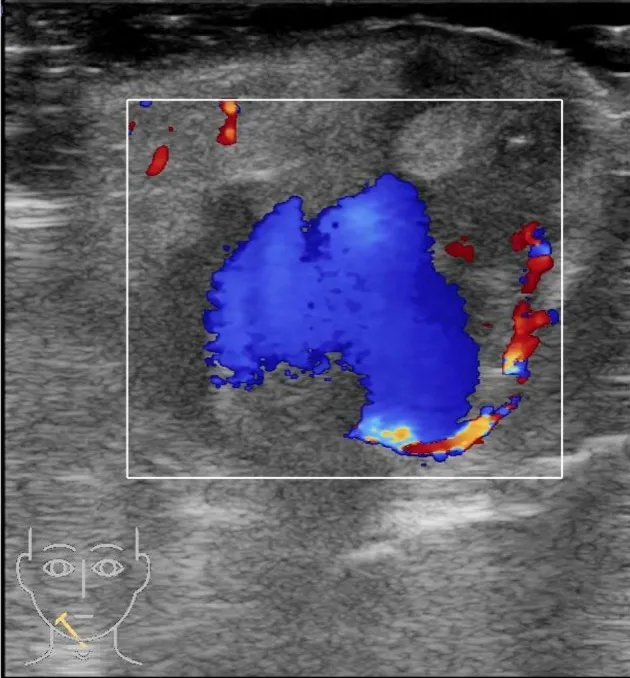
A color Doppler ultrasound of the right cheek. The pseudoaneurysm is connected to a branch of the facial artery.
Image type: radiology (ultrasound)